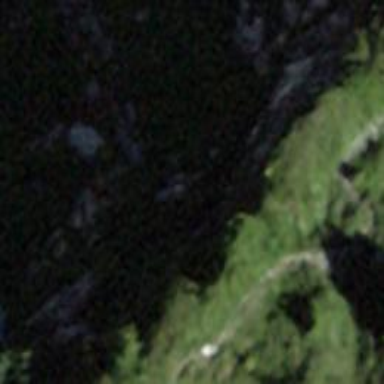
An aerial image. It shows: Cliff in nature.